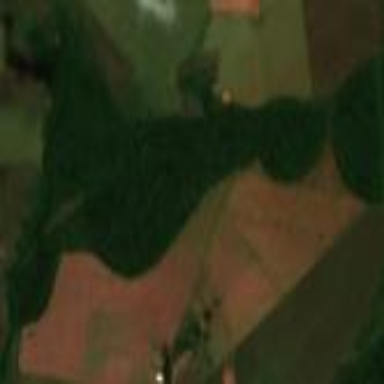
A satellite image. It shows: Virgin woodland with mix of broadleaved trees.